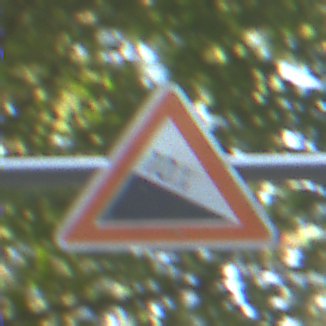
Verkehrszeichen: Gefaelle10
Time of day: MorningAfternoon
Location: Outdoor (Nature)
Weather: Clear
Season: NotSpecified
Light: Natural